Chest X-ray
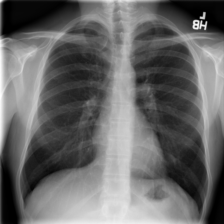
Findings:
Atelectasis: negative
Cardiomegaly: negative
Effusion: negative
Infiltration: negative
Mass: negative
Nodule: negative
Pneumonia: negative
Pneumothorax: negative
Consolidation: negative
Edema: negative
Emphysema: negative
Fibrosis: negative
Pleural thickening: negative
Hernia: negative